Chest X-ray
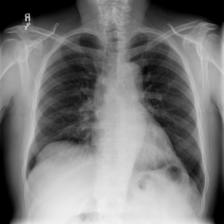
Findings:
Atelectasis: negative
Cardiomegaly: negative
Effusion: negative
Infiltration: negative
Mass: negative
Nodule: negative
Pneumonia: negative
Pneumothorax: negative
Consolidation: negative
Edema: negative
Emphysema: negative
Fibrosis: negative
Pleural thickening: negative
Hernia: negative